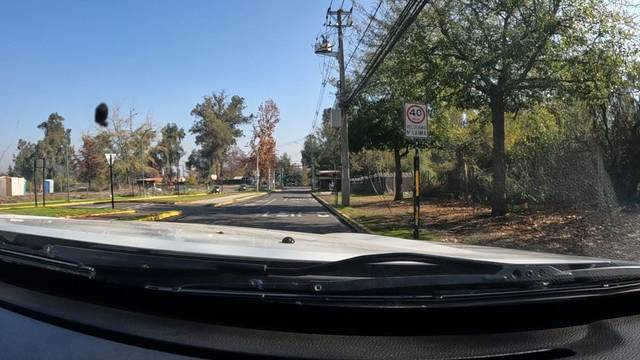
Region: Chile
Coordinates: -33.501, -70.542